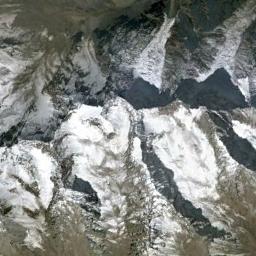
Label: snowberg